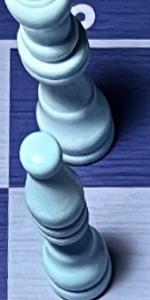
Label: Bishop_White